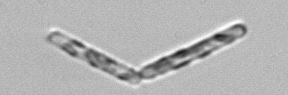
Label: Thalassionema